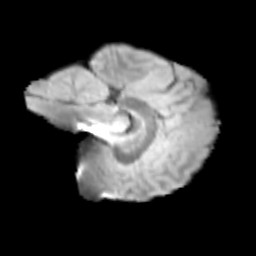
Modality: T2w
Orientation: sagittal
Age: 13
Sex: male
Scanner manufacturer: siemens
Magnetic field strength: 3 T
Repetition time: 3.8 s
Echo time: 0.07 s